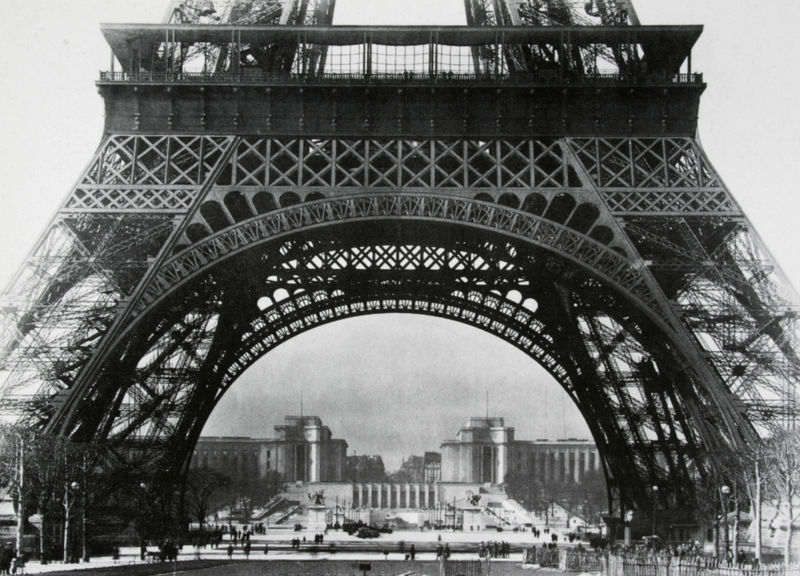
Titel: Eiffelturm, Blick durch die "Sockel"-Konstruktion auf das Trocadero
Künstler: Gustave Eiffel
Standort: Paris
Institution: Eiffelturm
Schlagwörter: himmel, schatten, weiß, menschen, stadt, ausschnitt, frankreich, grau, licht, paris, schwarz, straße, säulen, anlage, blick, gebäude, haus, architektur, sockel, feld, brüstung, gitter, turm, bassin, füße, ansicht, bogen, fassade, platz, eiffelturm, seine, detail, metall, nieten, foto, fotografie, photographie, bögen, eisen, durchblick, motiv, becken, druck, stich, schwarzweiß, photo, sims, besuch, gesims, reise, konstruktion, tempel, basis, postkarte, eisenkonstruktion, stahl, weltausstellung, gustav, streben, aufnahme, fundament, gußeisen, arke, riesig, durchsicht, unterbau, stahlkonstruktion, stahlbau, plattform, stahlgerüst, trocadero, sehenswürdigkeit, la tour eiffel, aussichtsplattform, arc de triomphe, fotographi, winzig, weltwunder, freiheitsstatue, eiffel, eifelturm, champs, ingenieursarchitektur, marsfeld, fachwer, champs elisee, 19. jahrhundert, 1900, ecole militaire, champs de mars, paria, gustave eiffel, eifel, ingenierarchitektur, champs elise, sehenswürdigkeiut